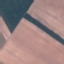
Land use / land cover: AnnualCrop